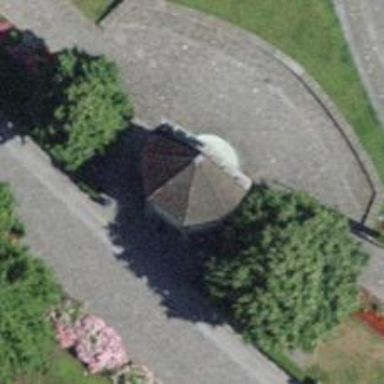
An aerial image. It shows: Memorial featuring statue.